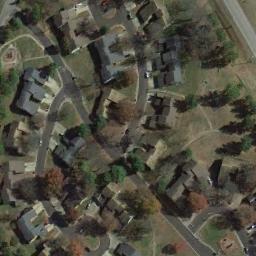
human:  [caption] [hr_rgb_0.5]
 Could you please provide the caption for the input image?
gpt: The medium residential area has some neatly arranged houses on the grass and some trees are among these houses .

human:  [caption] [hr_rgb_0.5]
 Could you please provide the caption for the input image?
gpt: Many buildings are in medium residential area .

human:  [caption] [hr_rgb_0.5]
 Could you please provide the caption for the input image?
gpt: The medium residential is on the grass next to some trees and road .

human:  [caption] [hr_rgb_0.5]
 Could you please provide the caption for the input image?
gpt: There is a road on the right of the medium-sized house .

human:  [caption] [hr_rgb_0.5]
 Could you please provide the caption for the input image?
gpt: There are many buildings and brown trees on the medium residential area .